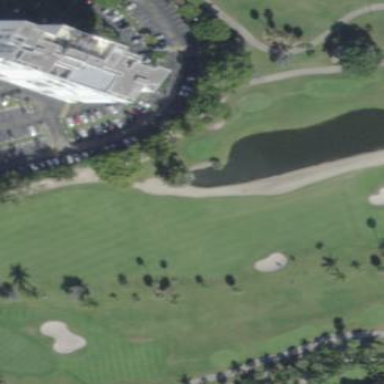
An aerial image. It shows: Golf fairway surrounded by grass.